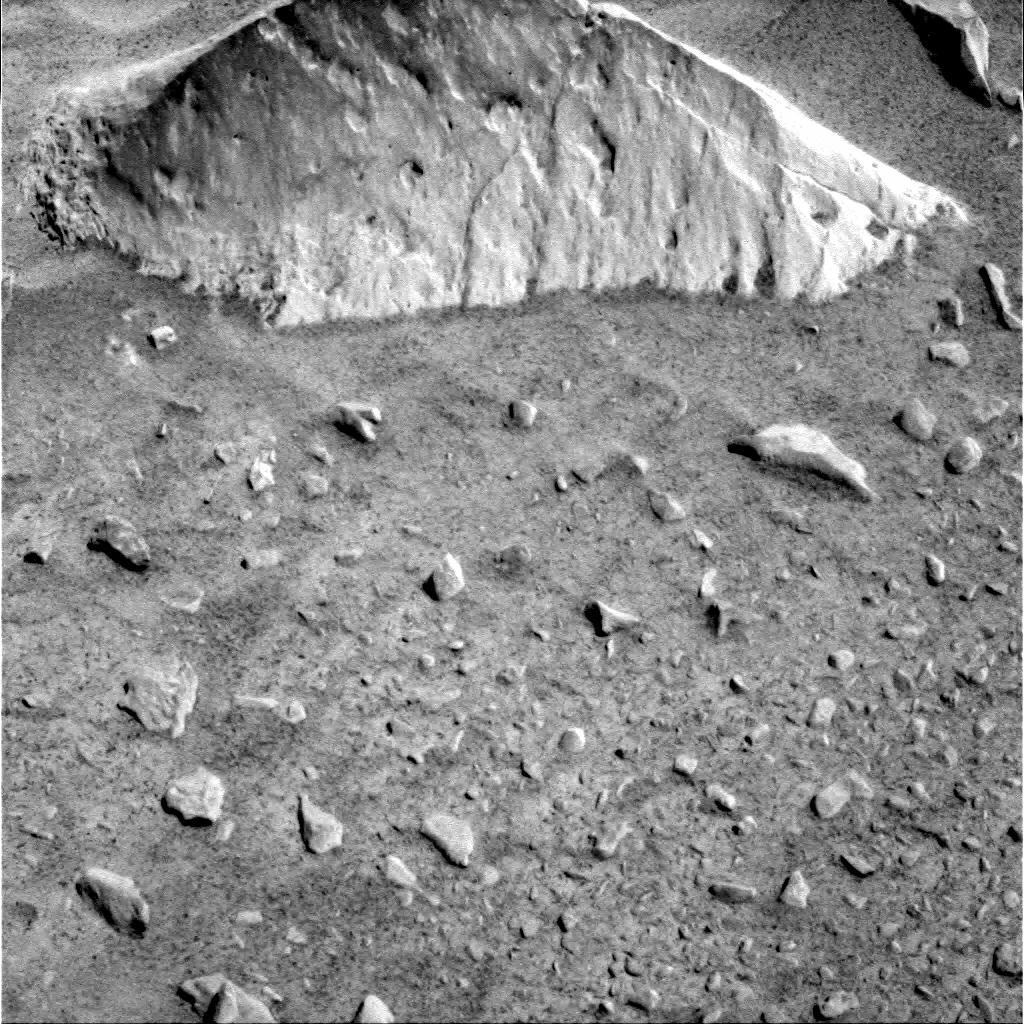
Terrain classes present: Gravel / Sand / Soil, Rock, Shadow